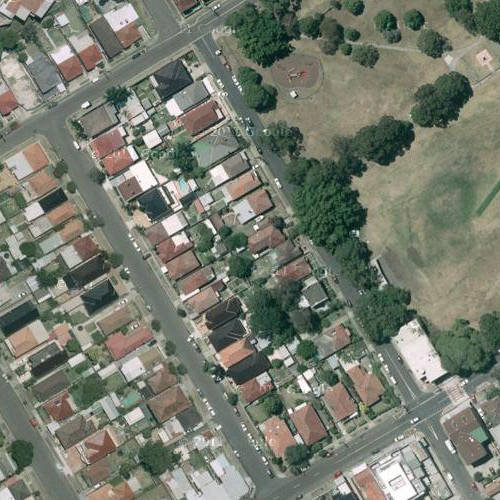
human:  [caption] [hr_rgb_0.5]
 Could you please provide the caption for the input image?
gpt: This is a residential area with many houses densely arranged and a piece of lawn beside .

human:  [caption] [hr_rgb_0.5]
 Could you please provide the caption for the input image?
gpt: A residential area with lots of houses densely arranged and some roads go through this area .

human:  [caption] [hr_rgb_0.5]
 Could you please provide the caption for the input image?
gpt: Many houses arranged densely with a piece of lawn beside .

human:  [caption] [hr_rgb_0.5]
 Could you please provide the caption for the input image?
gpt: A residential area with many houses densely arranged and a piece of lawn beside .

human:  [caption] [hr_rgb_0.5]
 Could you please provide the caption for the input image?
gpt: Some roads go through the residential area and a piece of lawn beside this area .